Question: I am trying to make colored graphs. I keep running into odd behavior.
I cannot get the colormap to assign colors automatically to the nodes. All nodes I try to do this with wind up the same color!

The floats are the colors that are supposed to be assigned to the 6 nodes. Two of the 7 floats are the same because it is a cycle.
When I manually specify the color of the nodes ('node_color=['r']', etc.) it works fine, not only for the root (in red), but for the nodes in the cycle as well.
Code:
'''
t=0
import networkx as nx
import matplotlib.pyplot as plt
G = nx.DiGraph()
#MAKE
G.add_node("ROOT")
#make all others
for i in x:
for ct,j in enumerate(i):
G.add_node(j[t] )
if ct ==0:
G.add_edge("ROOT", j[t])
else:
G.add_edge(i[ct-1][t], i[ct][t])
nx.write_dot(G,'g')
#DRAW
pos=nx.graphviz_layout(G,prog='neato')
nx.draw_networkx_nodes(G,pos, nodelist=['ROOT'], node_color=['r'])
#draw all others
for i in x:
for ct,j in enumerate(i):
print CD[j[t]]#, np.around([CD[j[t]]],decimals=2)
nx.draw_networkx_nodes(G,pos, nodelist = [j[t]], cmap=plt.get_cmap('Set3') ,node_color=np.around([CD[j[t]]],decimals=2))#float(c) for c in nodecolors(x[i],1)] )
nx.draw_networkx_edges(G, pos,arrows=True)
#Display properties
limits=plt.axis('off')
'''
Here, 'x' is an array of node names, and 'CD' is a dictionary mapping names to floats. For completeness, here they are:
'''
x = [[(1.000004+0j)], [(-<PHONE>+0.86602454j)], [(-<PHONE>-0.86602454j)],[(1.000004+0j)],[(-<PHONE>+0.86602454j)],[(-<PHONE>-0.86602454j)]]
CD = {(-0.50000649677999998-0.8660245358880001j): 0.7142857142857143,
(-0.50000649677999998+0.8660245358880001j): 0.5714285714285714,
(-0.50000049676800007-0.86603492822400008j): 0.14285714285714285,
(-0.50000049676800007+0.86603492822400008j): 0.42857142857142855,
0j: 0.0,
(0.99999200001600019-0j): 0.8571428571428571,
(1.<PHONE>+0j): 0.2857142857142857}
'''
Colormap functionality works for me in other cases so I have the feeling I am making a basic error. Any ideas?
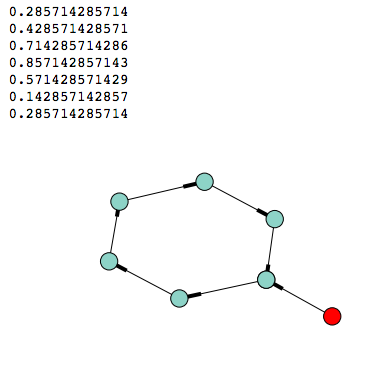
Answer: As this is old and Lack answered the question in the comments I am copying his answer here and accepting:
> I can't run your code without errors ('TypeError: 'complex' object has no attribute '__getitem__' on j[t]') but it's the same problem as your other question which I answered (stackoverflow.com/questions/27831022/...). Because you pass only one node at a time to 'draw_networkx_nodes', it "normalizes" the length-1 array of colors without regard to the other nodes. You should get rid of the loop and pass all the nodes in one array to 'draw_networkx_nodes'.